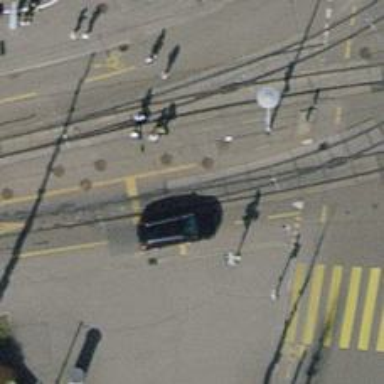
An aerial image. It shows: Tram crossing on the railway.